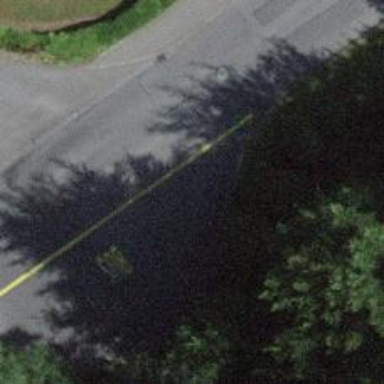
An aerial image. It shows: Bus stop with designated public transport stop position.